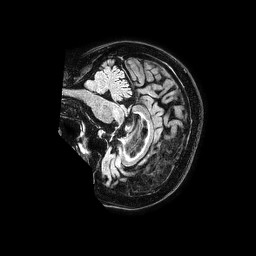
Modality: FLAIR
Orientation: sagittal
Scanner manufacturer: philips
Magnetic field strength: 1.5 T
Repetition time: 4.8 s
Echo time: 0.3 s